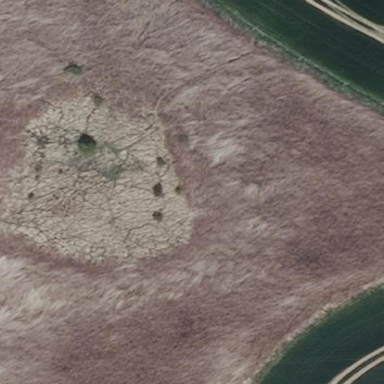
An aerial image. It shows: Patch of scrub vegetation.